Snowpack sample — Buffalo Mountain, Silverthorne, Colorado, USA (1/25/25, 10:11 AM MST)
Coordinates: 39.6222, -106.1139
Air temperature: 22 °F
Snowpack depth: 110 cm
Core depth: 40 cm
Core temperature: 46.4 °F
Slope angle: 12°, slope face: 102°
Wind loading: high
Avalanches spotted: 0
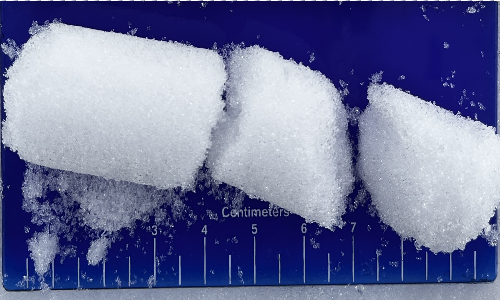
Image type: core
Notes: No avalanches nearby, collected on the outskirts of a fire break 15 meters from the treeline, on way to Buffalo and Red Mountain